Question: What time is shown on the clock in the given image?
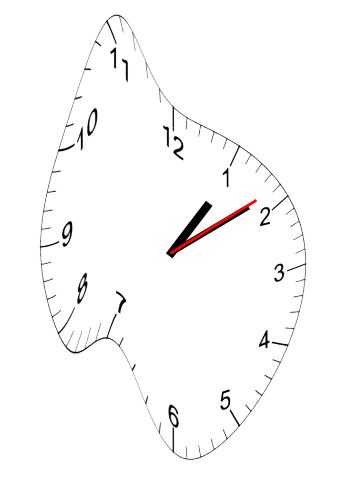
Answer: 01:09:09